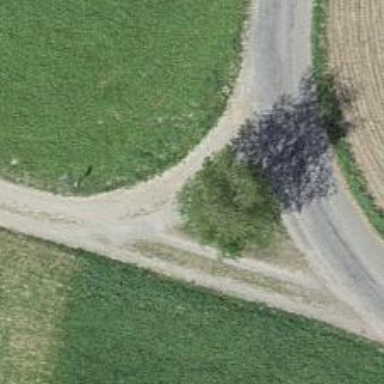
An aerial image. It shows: Gravel track with grade2 quality.